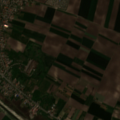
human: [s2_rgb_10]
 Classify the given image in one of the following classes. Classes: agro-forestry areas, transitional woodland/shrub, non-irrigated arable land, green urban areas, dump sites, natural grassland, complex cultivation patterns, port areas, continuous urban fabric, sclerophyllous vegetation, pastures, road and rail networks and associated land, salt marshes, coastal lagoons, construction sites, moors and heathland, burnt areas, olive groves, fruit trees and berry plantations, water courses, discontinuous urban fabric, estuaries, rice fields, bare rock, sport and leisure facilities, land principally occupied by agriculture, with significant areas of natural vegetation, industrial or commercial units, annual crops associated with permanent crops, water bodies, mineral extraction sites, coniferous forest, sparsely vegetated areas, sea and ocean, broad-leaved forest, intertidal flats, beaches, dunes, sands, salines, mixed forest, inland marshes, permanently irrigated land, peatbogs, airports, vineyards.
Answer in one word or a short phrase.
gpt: discontinuous urban fabric, non-irrigated arable land, complex cultivation patterns, transitional woodland/shrub